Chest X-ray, PA view. Patient: 37 years old, sex F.
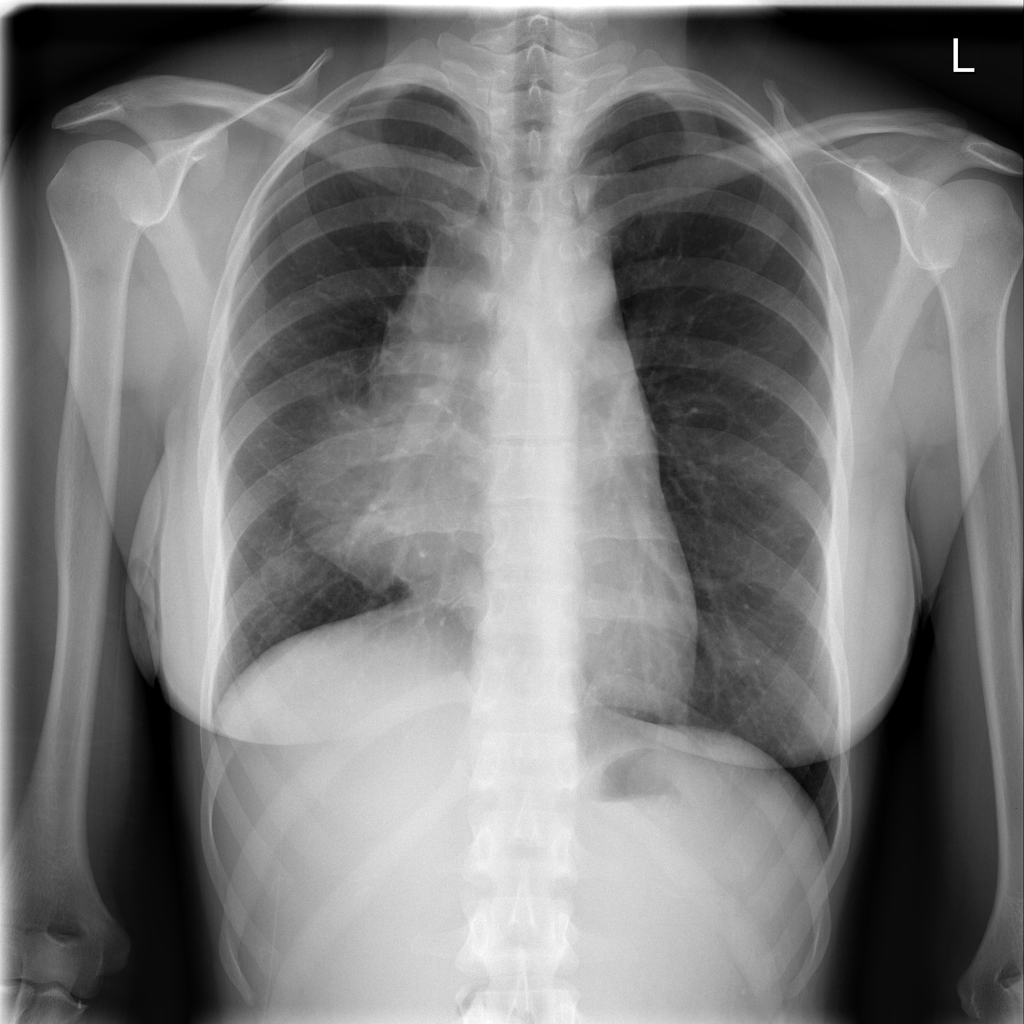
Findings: Mass